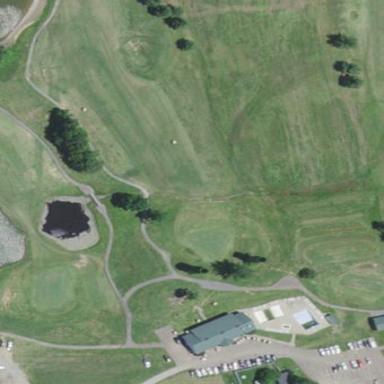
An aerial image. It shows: Driving range for golf on grass.